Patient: sex M, age 69
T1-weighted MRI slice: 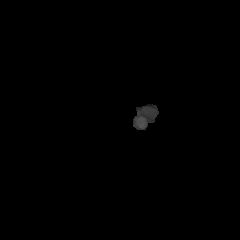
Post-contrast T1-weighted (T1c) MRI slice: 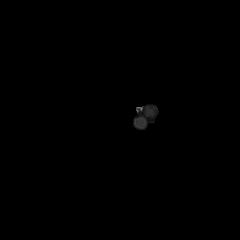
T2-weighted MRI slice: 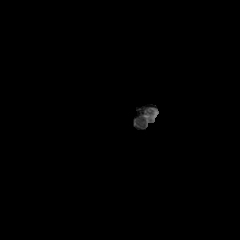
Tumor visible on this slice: no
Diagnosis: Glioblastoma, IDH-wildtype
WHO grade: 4